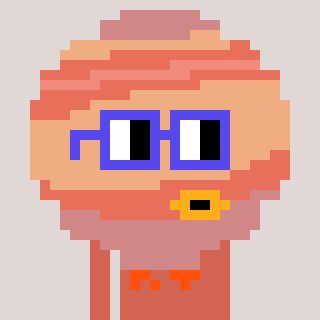
a pixel art character with square blue glasses, a jupiter-shaped head and a peachy-colored body on a warm background